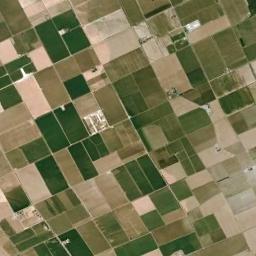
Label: rectangular_farmland